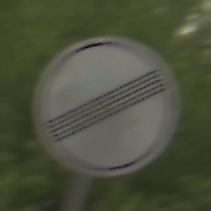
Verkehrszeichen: EndeSaemtlicherBegrenzungen
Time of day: MorningAfternoon
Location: Outdoor (Nature)
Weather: Overcast
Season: NotSpecified
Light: Natural